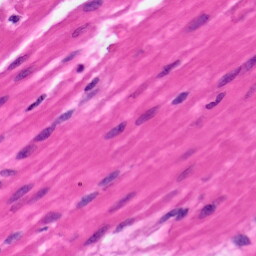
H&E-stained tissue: Pancreatic